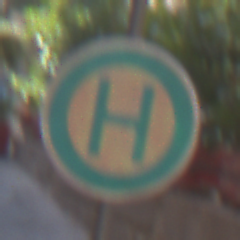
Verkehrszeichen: Haltestelle
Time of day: MorningAfternoon
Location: Outdoor (Urban)
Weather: Clear
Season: NotSpecified
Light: Natural